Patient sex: M
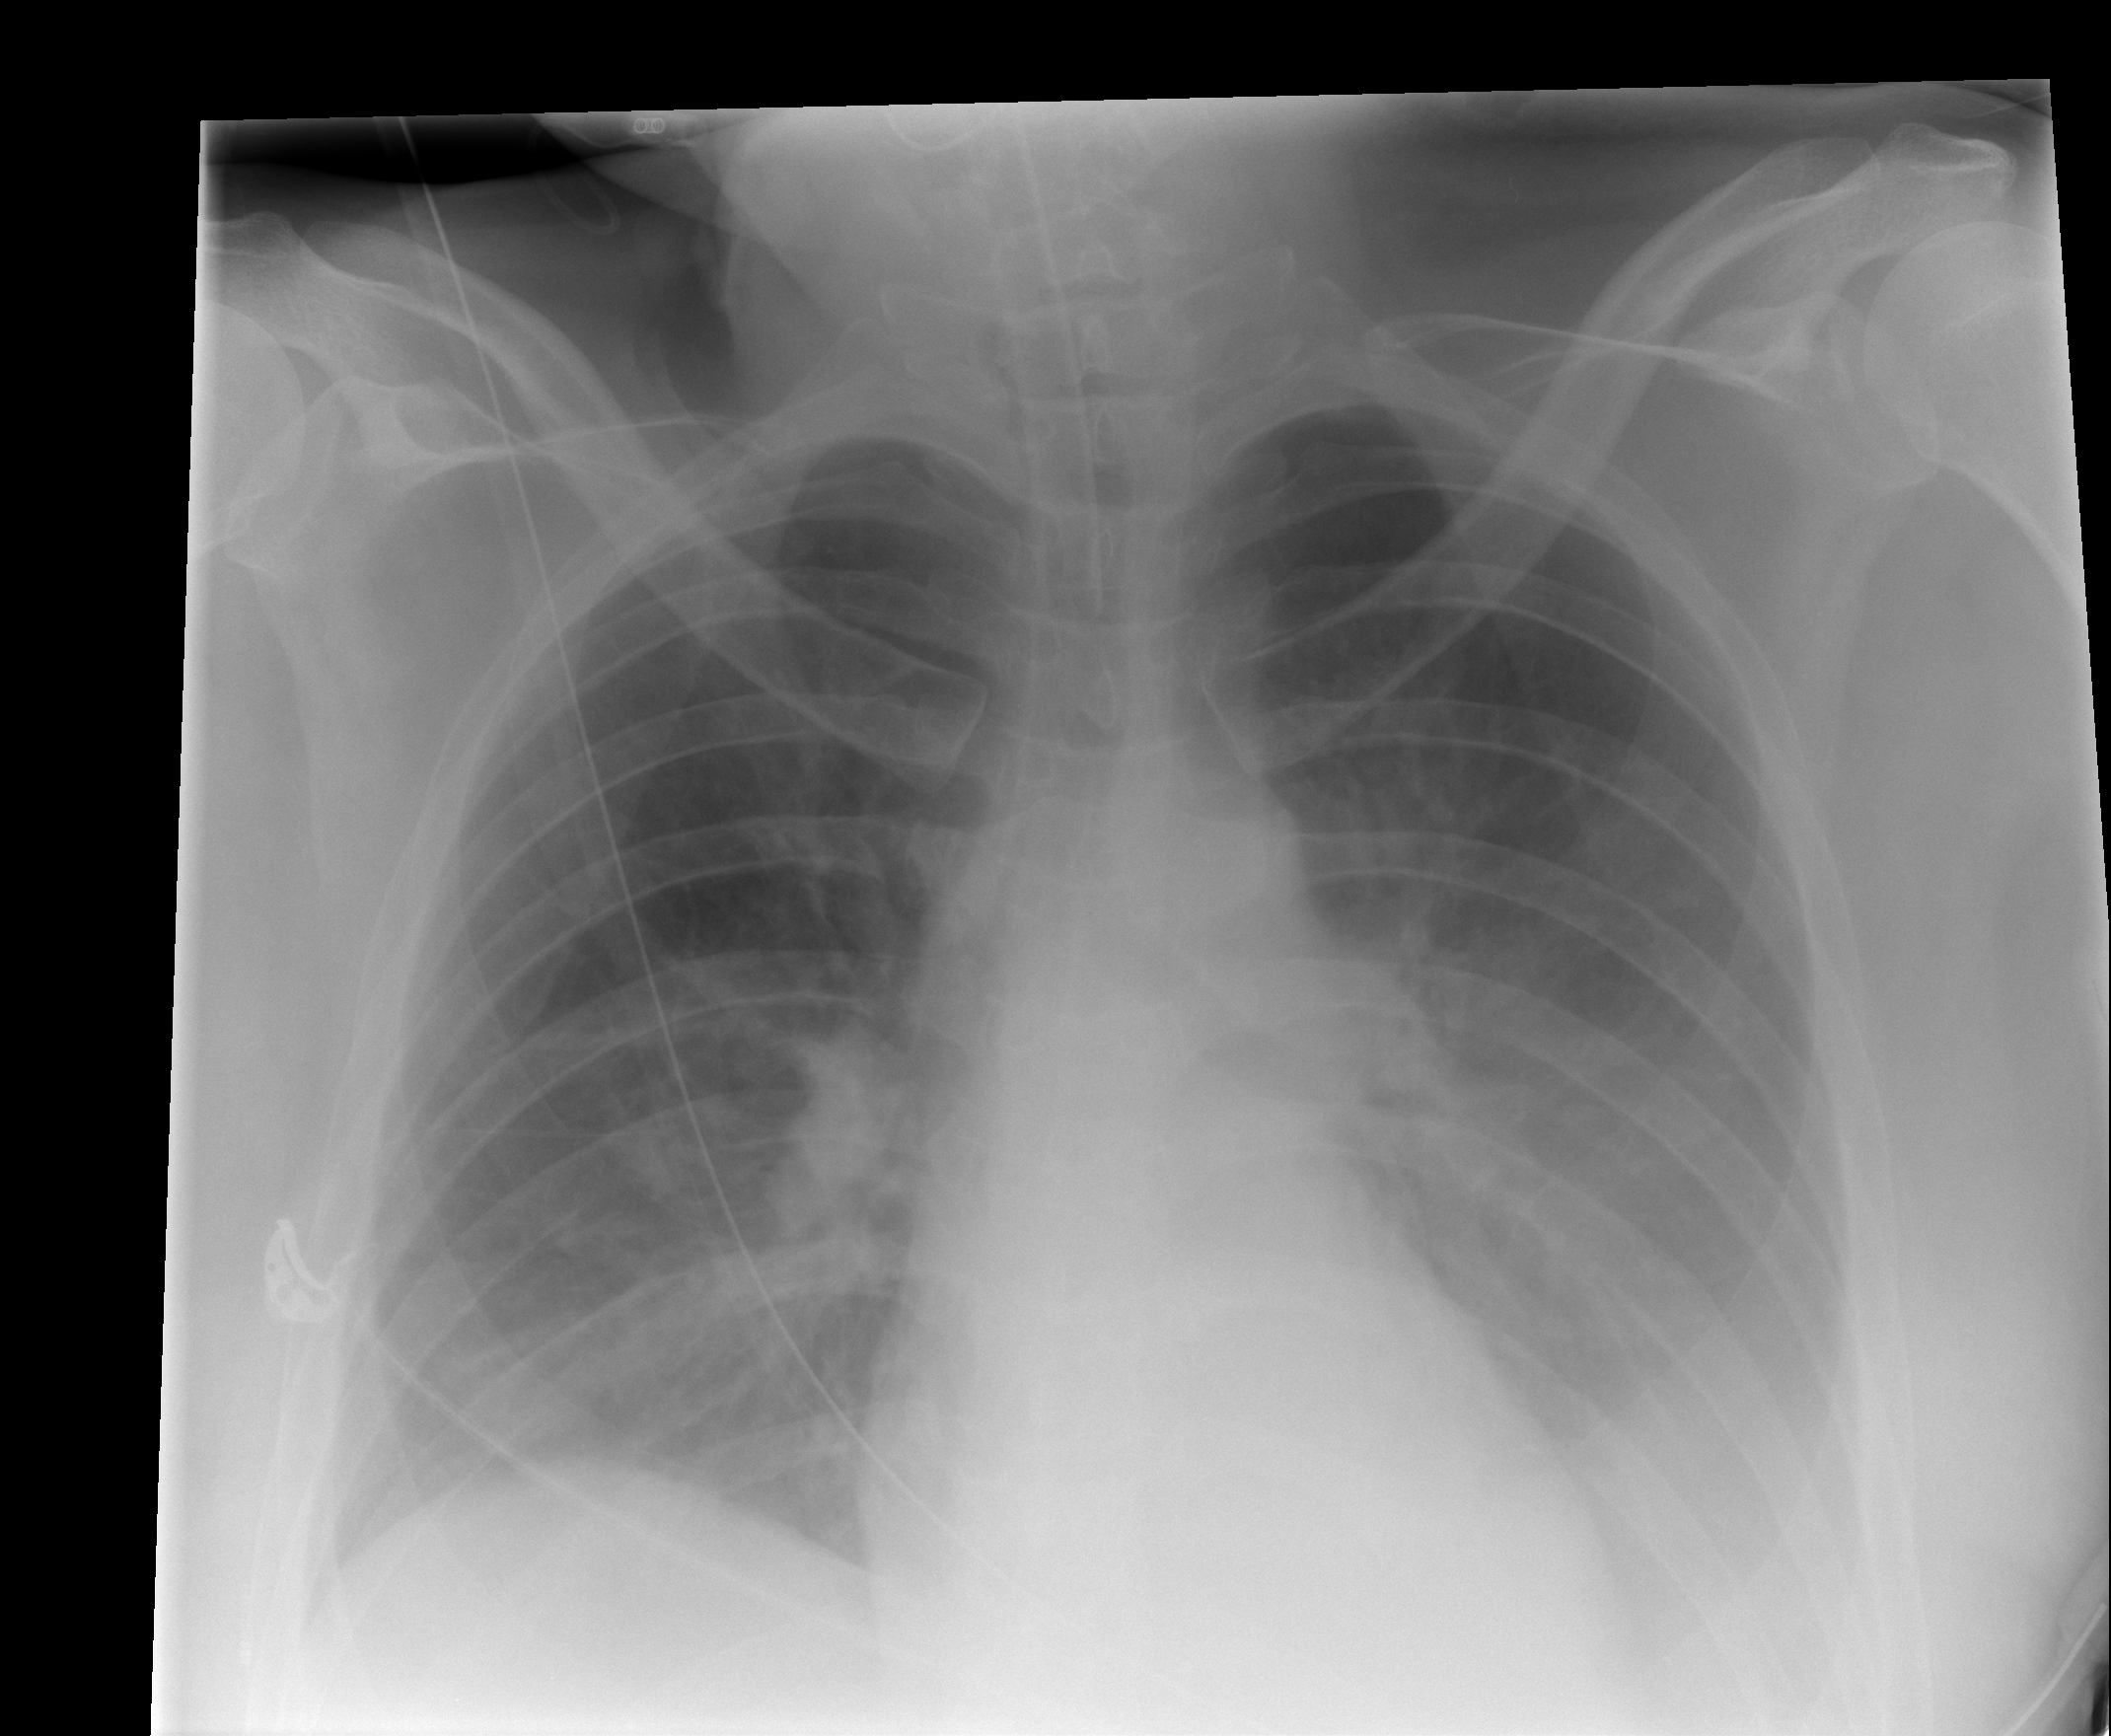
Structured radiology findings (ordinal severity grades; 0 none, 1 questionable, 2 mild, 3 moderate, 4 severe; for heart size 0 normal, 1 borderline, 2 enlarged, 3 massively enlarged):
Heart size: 1
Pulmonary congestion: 0
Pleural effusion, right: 2
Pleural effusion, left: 3
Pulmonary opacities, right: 2
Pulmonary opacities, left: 2
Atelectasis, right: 0
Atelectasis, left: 2